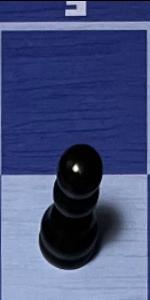
Label: Pawn_Black